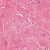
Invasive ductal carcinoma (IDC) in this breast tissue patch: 0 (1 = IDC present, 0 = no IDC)